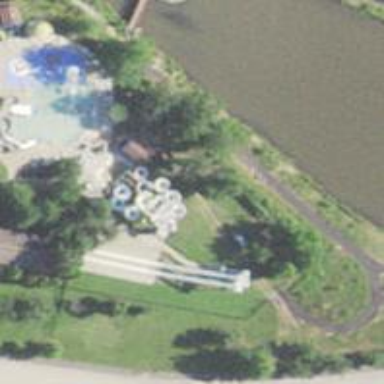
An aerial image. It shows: Water slide attraction.